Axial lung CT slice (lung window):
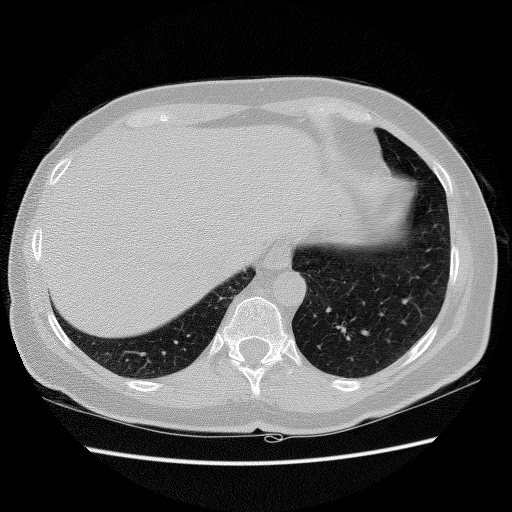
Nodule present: no